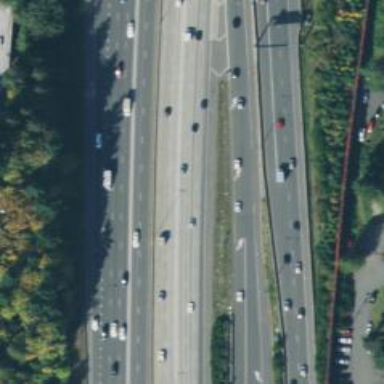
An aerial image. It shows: View of motorway.